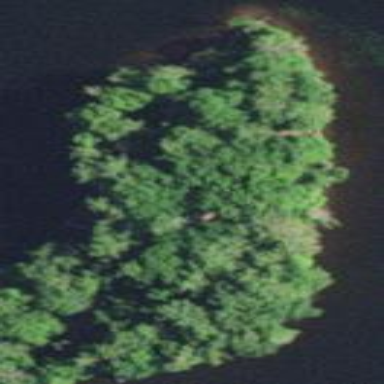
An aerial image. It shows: Beautiful woodland area.